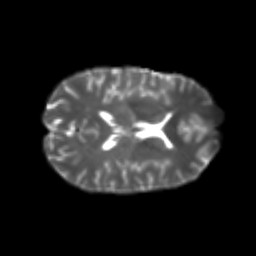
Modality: T2w
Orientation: axial
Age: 24
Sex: female
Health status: healthy
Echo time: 0.074 s